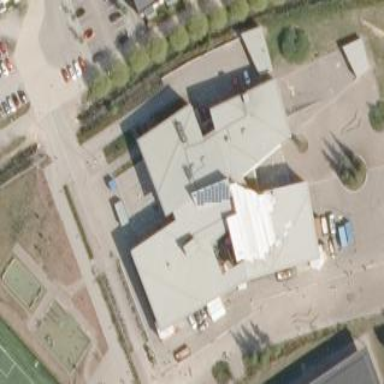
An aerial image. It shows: School.